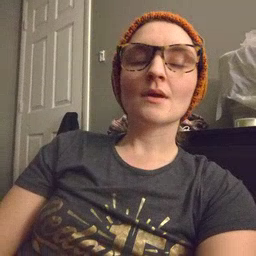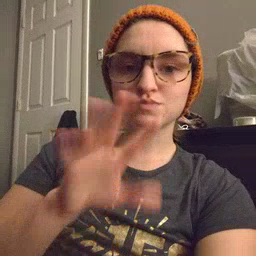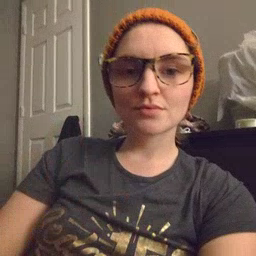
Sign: blow